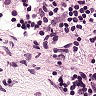
Metastatic tissue present: no